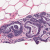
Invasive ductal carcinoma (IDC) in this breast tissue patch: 0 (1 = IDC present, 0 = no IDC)